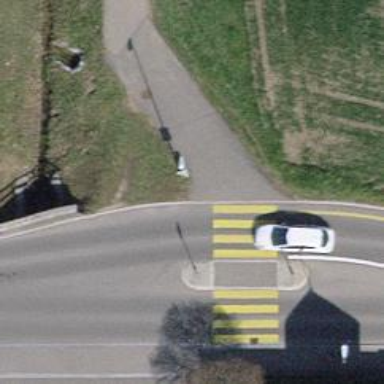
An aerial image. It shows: Kerb barrier.